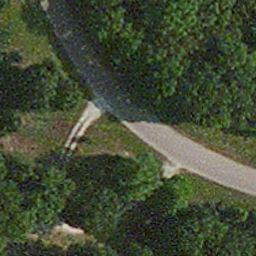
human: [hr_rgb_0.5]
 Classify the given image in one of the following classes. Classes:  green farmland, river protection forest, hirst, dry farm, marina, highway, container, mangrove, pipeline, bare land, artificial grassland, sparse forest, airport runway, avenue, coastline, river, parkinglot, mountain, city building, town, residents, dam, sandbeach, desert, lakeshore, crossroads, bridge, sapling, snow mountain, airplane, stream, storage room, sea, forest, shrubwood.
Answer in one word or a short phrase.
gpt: avenue